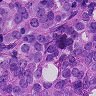
Metastatic tissue present: yes